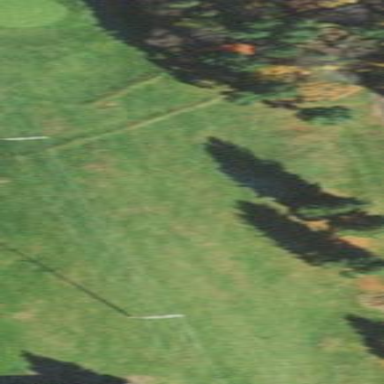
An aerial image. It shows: Grassy area designated as golf fairway.